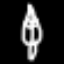
Label: leaf